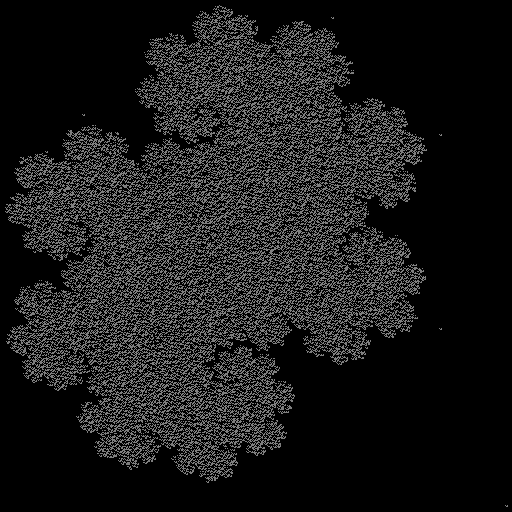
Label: dragon_curve